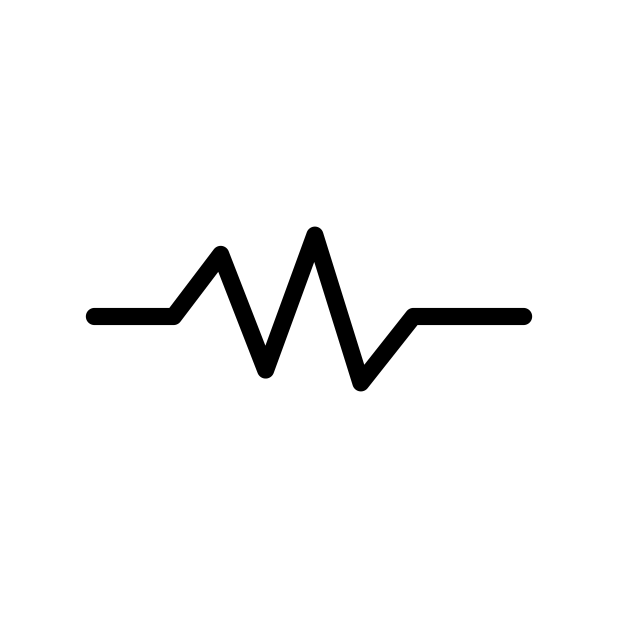
ecg waves